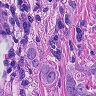
Metastatic tissue present: yes